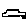
Label: car